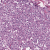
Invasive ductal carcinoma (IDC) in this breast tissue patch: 1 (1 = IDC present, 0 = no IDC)